Question: I'm starting a 3D scene and I'm working on the movement of the "camera", or the entity moving around but I can't seem to get it to move in the direction it is facing.

Does anyone have any guidance about how I'd begin to move in the direction of the camera? However I only want the entity to be moving along the x and z axis, as if it were on the floor and the y axis would be disregarded for now. If anyone could tell me what math is involved, it'd be really appreciated.
'''
Camera::Camera(Vector3 * eye, Vector3 * center, Vector3 * up) {
this->eye = eye;
this->center = center;
this->up = up;
}
Camera::Vector3 * getEye() { return eye; }
Camera::Vector3 * getCenter() { return center; }
Camera::Vector3 * getUp() { return up; }
camera = new Camera(new Vector3(5.0f, 3.0f, 5.0f),
new Vector3(0.0f, 0.0f, 0.0f),
new Vector3(0.0f, 1.0f, 0.0f));
gluLookAt(camera->eye->getX(), camera->eye->getY(), camera->eye->getZ(),
camera->center->getX(), camera->center->getY(), camera->center->getZ(),
camera->up->getX(), camera->up->getY(), camera->up->getZ());//camera
'''
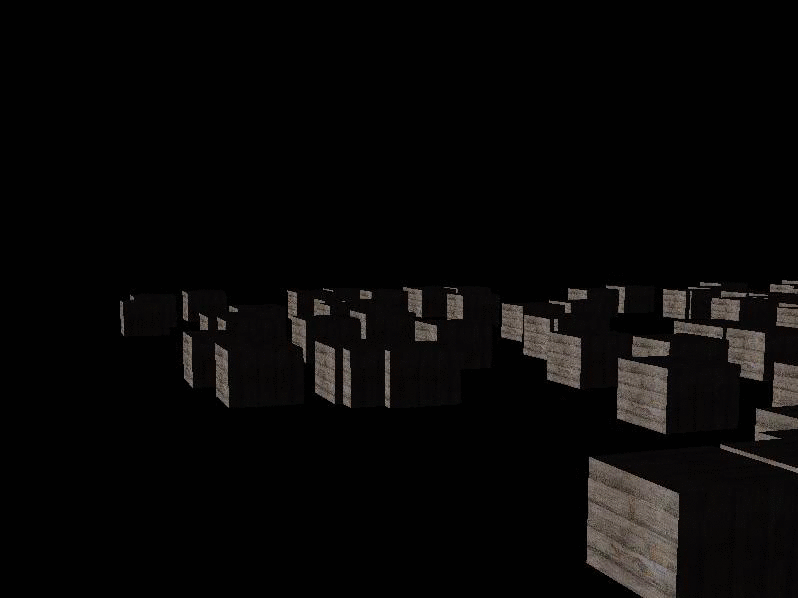
Answer: The math behind is simple. You need 2 vec3 first (One for camera position and one for lookat position)
I assume your up vector is (0,1,0). So calculation should be like that :
'''
vec3 lookatPosition;
vec3 cameraPosition;
vec3 upVector(0,1,0);
float movementSpeed;
vec3 forwardVector = lookatPosition - cameraPosition;
//You can generate like that if you don't have operator overload
//forwardVector.x = lookatPosition.x - cameraPosition.x;
//forwardVector.y = lookatPosition.y - cameraPosition.y;
//forwardVector.z = lookatPosition.z - cameraPosition.z;
forwardVector.normalise() // normalise your vector
//moving forward :
cameraPosition += forwardVector * movementSpeed;
lookatPosition += forwardVector * movementSpeed;
//Again you can do the operation like that if you don't have operator overloading
//cameraPosition.x += forwardVector.x * movementSpeed;
//cameraPosition.y += forwardVector.y * movementSpeed;
//cameraPosition.z += forwardVector.z * movementSpeed;
//moving backward :
cameraPosition -= forwardVector * movementSpeed;
lookatPosition -= forwardVector * movementSpeed;
//moving left :
vec3 leftVector = Crossproduct(upVector,forwardVector);
cameraPosition += leftVector * movementSpeed;
lookatPosition += leftVector * movementSpeed;
//moving right :
vec3 rightVector = Crossproduct(forwardVector,upVector);
cameraPosition += rightVector * movementSpeed;
lookatPosition += rightVector * movementSpeed;
'''
Data types and function names are not built in, you can implement your own datatype or use glm for vectors.